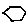
Label: hexagon